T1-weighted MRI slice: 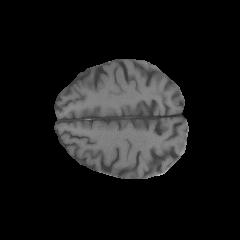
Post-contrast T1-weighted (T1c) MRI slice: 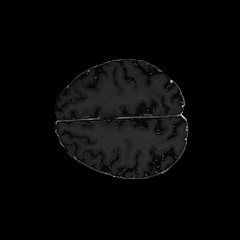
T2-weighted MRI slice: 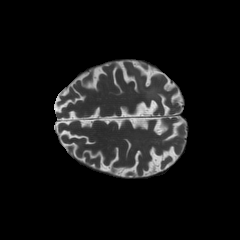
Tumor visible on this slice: yes